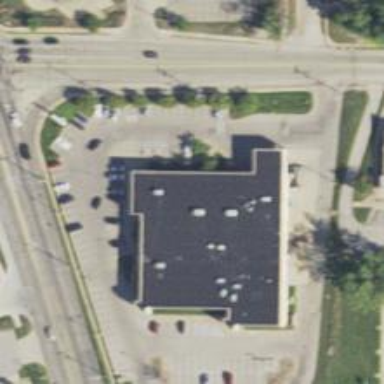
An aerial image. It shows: Pharmacy providing healthcare services.